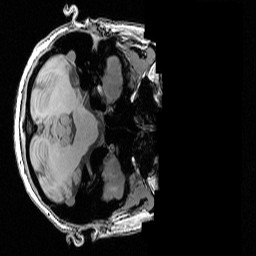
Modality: T1w
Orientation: axial
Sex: female
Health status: ill
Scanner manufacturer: siemens
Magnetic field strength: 3 T
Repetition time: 1.57 s
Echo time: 0.00342 s